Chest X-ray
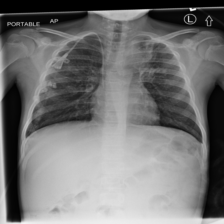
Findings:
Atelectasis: negative
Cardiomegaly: negative
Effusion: negative
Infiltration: negative
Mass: negative
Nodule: negative
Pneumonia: negative
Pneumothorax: negative
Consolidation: positive
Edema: negative
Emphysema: negative
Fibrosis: negative
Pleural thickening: negative
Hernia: negative